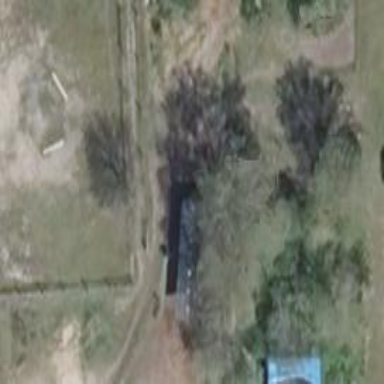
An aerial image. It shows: Fence.